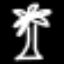
Label: palm tree